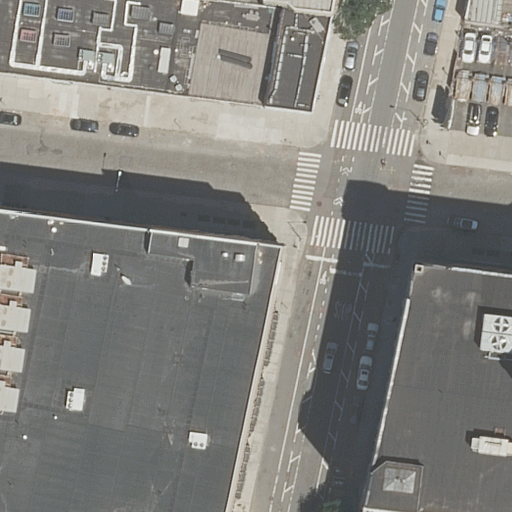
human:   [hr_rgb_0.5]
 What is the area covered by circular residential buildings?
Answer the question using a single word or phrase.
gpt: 0m2

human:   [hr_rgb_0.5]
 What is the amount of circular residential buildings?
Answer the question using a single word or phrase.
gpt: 0

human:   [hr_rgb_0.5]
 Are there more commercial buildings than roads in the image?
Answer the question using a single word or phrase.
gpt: no

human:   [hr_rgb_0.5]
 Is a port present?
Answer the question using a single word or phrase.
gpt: no

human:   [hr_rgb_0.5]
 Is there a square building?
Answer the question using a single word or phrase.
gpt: no

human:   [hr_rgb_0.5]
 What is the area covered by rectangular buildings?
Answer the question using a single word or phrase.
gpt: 1228m2

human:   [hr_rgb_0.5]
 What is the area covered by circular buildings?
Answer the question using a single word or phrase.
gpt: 0m2

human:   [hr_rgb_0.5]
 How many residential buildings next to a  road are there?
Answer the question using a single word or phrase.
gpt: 4

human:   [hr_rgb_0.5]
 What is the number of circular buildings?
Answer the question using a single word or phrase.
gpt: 0

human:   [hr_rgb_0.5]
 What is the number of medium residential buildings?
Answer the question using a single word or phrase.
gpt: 0

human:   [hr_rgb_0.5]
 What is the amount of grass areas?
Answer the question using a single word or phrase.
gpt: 0

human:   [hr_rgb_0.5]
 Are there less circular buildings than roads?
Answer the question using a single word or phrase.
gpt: yes

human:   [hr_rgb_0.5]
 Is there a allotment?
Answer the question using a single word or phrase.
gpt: no

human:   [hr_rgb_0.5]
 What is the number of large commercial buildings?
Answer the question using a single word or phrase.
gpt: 0

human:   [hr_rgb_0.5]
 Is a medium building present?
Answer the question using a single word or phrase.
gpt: no

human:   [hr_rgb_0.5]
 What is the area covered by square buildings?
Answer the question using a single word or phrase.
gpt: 0m2

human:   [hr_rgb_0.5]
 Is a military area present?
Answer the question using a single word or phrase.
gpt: no

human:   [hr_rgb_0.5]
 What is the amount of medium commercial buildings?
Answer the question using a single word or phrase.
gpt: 0

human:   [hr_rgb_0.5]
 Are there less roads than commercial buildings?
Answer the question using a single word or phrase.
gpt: no

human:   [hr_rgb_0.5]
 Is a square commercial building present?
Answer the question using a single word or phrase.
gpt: no

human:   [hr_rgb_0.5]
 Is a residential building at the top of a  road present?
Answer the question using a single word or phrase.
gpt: yes

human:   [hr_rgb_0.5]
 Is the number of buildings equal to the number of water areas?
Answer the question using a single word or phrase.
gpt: no

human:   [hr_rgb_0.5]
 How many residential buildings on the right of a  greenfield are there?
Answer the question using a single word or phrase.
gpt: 0

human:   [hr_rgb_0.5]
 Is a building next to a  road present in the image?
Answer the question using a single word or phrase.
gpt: yes

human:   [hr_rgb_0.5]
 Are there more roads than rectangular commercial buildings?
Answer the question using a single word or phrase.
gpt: yes

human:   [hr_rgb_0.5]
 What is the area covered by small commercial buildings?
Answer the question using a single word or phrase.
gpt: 0m2

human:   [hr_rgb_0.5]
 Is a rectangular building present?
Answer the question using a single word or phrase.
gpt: yes

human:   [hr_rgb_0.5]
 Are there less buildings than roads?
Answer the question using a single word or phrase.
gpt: no

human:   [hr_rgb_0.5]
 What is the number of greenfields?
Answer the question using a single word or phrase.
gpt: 0

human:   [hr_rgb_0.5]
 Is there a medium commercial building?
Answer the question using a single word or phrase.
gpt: no

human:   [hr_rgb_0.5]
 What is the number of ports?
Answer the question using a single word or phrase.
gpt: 0

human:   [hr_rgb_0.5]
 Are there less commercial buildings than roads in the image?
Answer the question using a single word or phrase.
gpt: yes

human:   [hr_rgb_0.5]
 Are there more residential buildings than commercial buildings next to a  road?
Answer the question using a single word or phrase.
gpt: yes

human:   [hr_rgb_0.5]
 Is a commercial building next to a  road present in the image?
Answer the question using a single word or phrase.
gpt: no

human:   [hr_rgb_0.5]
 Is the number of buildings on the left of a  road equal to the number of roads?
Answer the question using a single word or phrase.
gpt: yes

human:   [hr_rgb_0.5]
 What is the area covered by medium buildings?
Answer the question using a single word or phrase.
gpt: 0m2